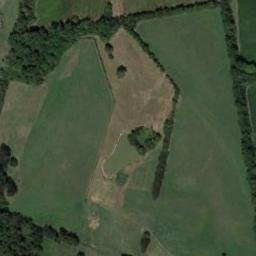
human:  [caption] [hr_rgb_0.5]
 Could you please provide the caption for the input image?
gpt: The entire image is dominated by grass .

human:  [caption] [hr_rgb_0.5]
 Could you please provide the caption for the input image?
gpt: There are many trees around the meadow .

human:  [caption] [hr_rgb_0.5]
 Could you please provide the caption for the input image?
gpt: A large patch of brown and green grass with many green trees .

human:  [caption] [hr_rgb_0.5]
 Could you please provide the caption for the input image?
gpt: This meadow has different sparsity in different places and the meadow is surrounded by a grove of trees .

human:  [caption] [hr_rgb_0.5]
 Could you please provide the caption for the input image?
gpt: There are green trees and yellow bare land around the green meadow .